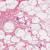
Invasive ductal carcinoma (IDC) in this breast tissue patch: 1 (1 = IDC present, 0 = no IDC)